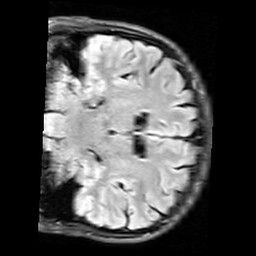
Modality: FLAIR
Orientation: coronal
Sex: male
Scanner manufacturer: siemens
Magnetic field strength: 3 T
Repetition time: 10 s
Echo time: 0.09 s